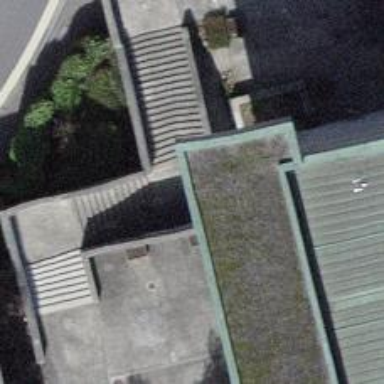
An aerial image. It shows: Set of concrete steps.